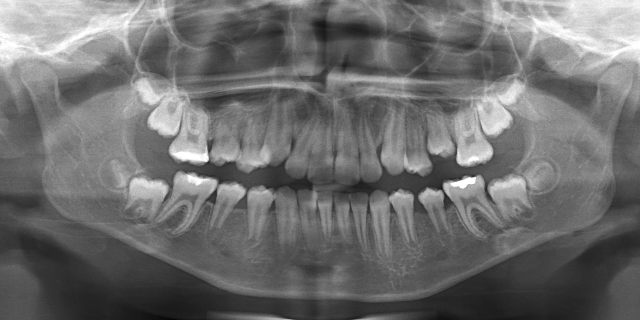
adult